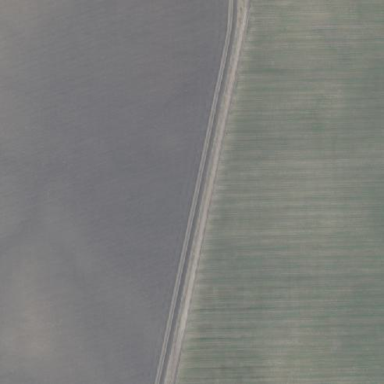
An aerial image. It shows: Farmland with field cropland.